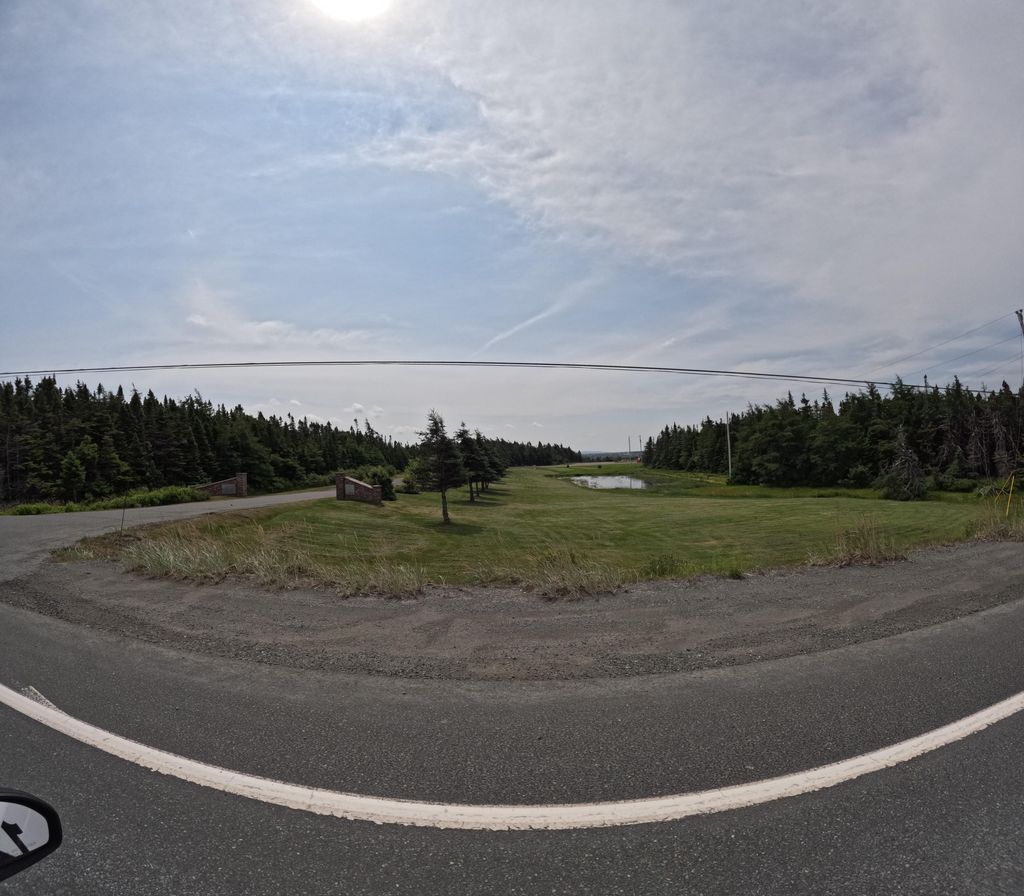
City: st_johns